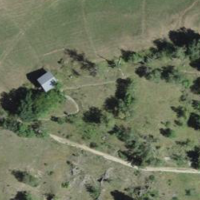
EUNIS habitat code: 24
Species observed at this site:
Hesperia comma
Campanula patula
Euphorbia cyparissias
Gonepteryx rhamni
Emberiza cia
Parnassius apollo
Satyrus ferula
Fabriciana niobe
Ononis spinosa